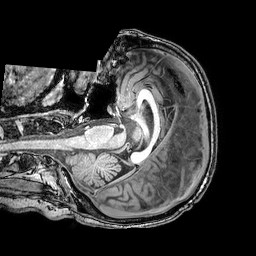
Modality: T1w
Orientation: axial
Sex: male
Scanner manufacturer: philips
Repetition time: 0.008193 s
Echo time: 0.00376 s